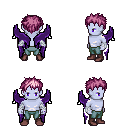
a pixel art fantasy rpg character, male body template, dark elf, purple skin, purple wings, teal pants, pink bedhead hairstyle, white cloth bandages, maroon shoes, four views (front, back, left, right), 2x2 character sprite sheet, small pixel art, hard edges, no anti-aliasing